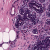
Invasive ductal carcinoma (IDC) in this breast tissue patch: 0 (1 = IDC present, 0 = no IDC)